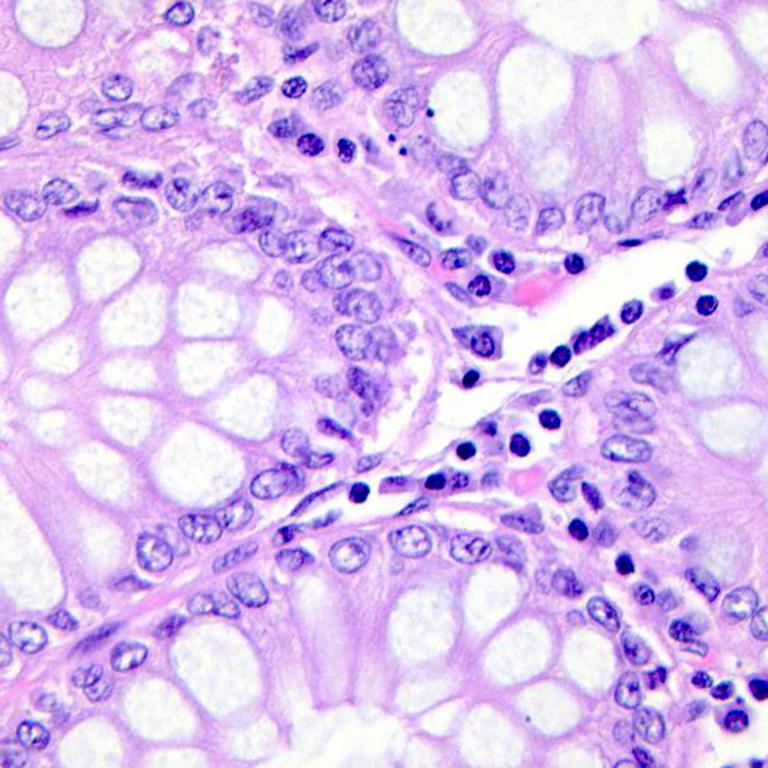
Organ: colon
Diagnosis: benign